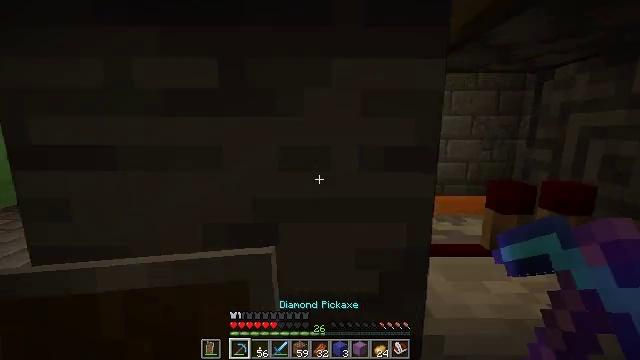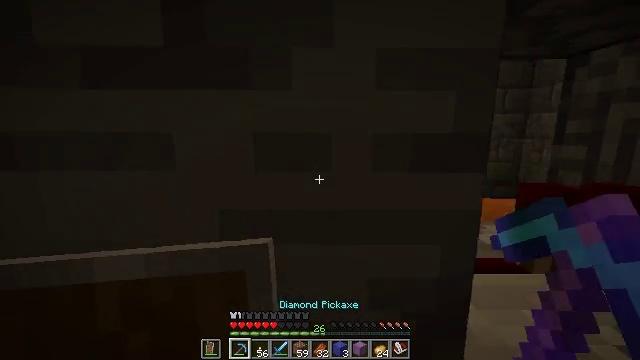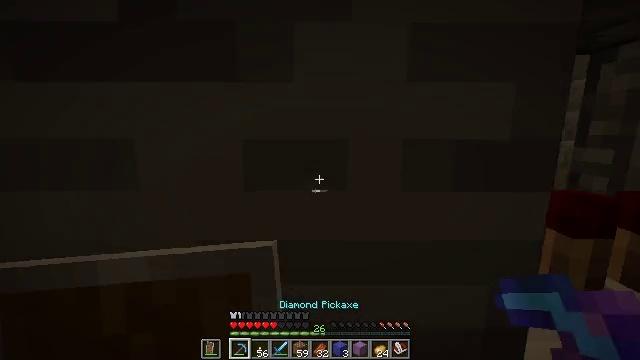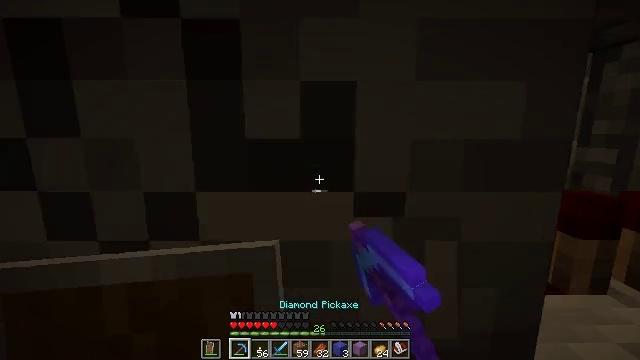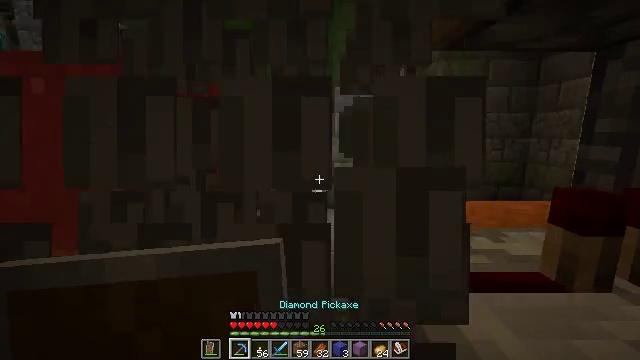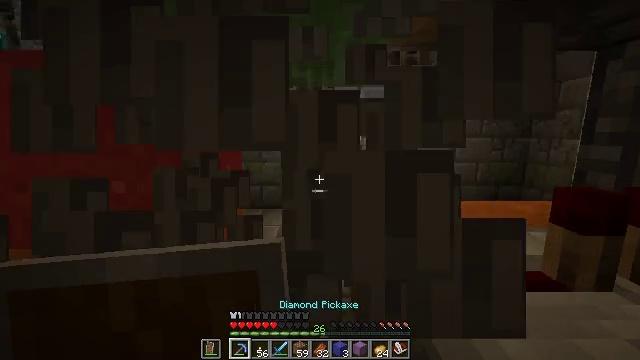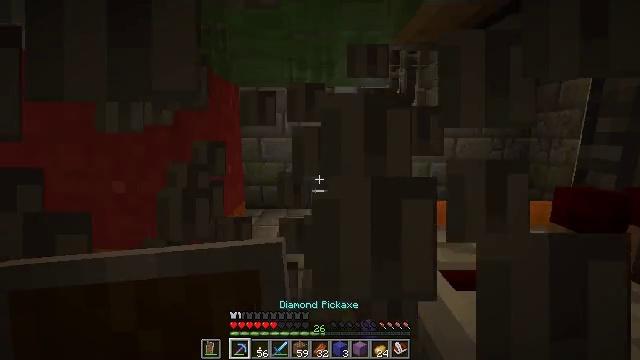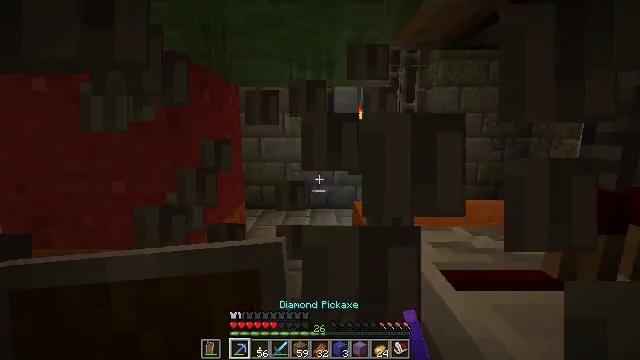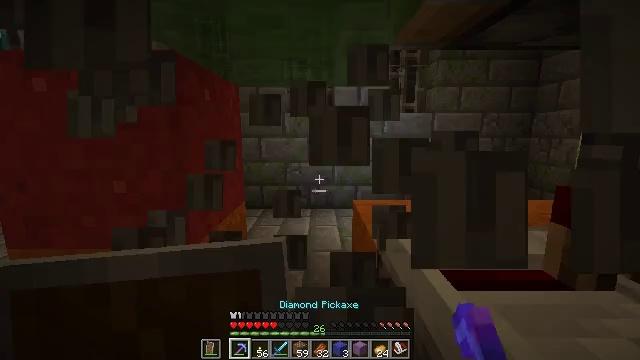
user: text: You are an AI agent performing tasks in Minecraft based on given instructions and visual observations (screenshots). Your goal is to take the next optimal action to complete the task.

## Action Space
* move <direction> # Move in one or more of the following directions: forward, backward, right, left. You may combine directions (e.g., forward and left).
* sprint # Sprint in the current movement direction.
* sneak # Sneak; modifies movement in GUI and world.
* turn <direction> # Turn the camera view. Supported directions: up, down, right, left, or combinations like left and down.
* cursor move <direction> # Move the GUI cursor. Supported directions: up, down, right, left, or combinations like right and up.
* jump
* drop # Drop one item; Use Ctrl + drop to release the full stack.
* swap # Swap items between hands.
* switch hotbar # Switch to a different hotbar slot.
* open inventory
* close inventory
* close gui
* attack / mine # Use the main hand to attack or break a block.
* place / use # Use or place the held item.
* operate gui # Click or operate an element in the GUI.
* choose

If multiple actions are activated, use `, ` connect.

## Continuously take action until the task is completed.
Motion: motion action
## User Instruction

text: Mine polished basalt from the structure.
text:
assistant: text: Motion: move forward
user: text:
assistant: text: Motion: attack / mine
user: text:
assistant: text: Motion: attack / mine
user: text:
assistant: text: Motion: attack / mine
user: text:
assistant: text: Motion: attack / mine
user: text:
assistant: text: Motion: attack / mine
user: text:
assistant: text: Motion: no_op
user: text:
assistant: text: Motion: no_op
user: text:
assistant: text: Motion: no_op